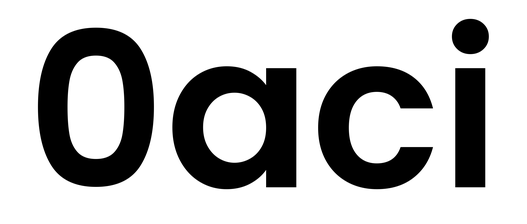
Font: Poppins-SemiBold